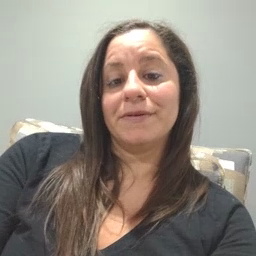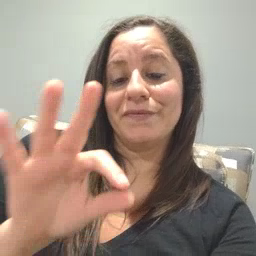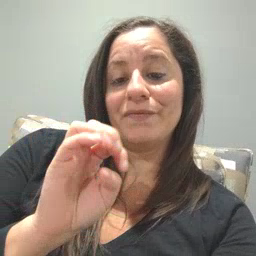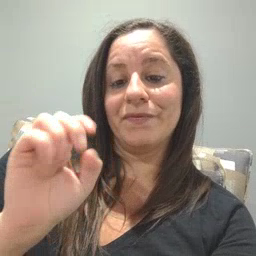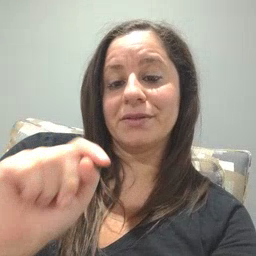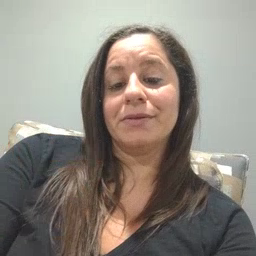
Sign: feet